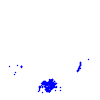
Particle: electron